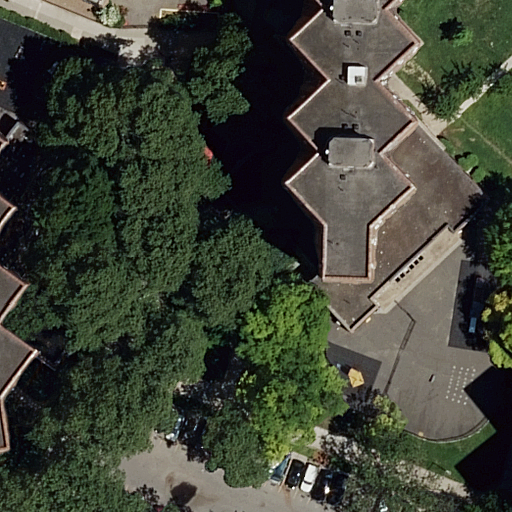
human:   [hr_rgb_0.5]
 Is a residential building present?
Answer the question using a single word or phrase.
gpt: yes

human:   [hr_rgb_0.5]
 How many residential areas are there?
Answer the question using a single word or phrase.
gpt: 1

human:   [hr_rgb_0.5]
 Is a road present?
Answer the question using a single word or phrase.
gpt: yes

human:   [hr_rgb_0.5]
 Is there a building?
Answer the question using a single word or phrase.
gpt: yes

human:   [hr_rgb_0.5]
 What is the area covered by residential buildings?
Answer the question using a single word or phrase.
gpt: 2448m2

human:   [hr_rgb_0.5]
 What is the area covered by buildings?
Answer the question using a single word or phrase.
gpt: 2448m2

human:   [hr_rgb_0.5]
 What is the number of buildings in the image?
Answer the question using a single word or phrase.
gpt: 5

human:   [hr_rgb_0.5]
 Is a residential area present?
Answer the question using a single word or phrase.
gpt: yes

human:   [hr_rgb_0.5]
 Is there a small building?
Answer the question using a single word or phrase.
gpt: yes

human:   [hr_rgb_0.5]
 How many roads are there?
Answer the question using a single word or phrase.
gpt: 5

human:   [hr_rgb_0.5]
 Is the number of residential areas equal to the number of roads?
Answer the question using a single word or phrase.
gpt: no

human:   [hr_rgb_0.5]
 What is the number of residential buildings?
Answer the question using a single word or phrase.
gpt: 5

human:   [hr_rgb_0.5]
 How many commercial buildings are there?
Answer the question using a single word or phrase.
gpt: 0

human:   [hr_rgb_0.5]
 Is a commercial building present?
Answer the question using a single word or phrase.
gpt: no

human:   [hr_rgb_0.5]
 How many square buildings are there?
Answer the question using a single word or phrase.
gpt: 0

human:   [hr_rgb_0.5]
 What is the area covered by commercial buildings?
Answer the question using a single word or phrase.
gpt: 0m2

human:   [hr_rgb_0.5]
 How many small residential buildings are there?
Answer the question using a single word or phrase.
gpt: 1

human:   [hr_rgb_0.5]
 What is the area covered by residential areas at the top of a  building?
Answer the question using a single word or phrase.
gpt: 9802m2

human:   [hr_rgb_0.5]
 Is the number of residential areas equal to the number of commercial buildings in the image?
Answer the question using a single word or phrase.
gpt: no

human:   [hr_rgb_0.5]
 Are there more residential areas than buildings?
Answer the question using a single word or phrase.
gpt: no

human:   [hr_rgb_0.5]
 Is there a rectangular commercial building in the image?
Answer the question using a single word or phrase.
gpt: no

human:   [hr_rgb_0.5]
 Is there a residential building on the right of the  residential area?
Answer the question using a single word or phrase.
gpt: no

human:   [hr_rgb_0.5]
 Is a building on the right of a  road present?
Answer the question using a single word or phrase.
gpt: yes

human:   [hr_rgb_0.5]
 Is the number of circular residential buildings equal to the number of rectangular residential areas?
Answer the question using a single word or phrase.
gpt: no

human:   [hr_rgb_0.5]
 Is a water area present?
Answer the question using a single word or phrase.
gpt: no

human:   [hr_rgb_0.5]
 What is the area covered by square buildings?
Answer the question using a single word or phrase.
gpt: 0m2

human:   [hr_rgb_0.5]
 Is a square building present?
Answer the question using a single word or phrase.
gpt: no

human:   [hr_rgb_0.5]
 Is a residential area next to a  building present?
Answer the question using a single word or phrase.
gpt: yes

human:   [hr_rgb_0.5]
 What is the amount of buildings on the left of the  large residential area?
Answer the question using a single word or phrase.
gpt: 5

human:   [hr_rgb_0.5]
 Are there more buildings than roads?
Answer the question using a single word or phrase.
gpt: no

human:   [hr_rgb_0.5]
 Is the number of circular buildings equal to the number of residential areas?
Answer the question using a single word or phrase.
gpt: no

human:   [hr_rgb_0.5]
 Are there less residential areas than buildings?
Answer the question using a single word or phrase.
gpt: yes

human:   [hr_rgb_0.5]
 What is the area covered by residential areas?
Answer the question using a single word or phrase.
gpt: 9802m2

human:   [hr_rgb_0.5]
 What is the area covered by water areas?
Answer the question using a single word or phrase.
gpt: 0m2

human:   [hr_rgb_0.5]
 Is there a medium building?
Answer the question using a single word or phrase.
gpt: yes

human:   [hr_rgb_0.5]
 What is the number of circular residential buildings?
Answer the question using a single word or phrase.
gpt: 0

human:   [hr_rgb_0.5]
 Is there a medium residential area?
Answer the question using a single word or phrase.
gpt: no

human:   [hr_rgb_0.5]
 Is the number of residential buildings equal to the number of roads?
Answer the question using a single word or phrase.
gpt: yes

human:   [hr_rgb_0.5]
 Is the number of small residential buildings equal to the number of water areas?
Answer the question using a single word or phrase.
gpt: no

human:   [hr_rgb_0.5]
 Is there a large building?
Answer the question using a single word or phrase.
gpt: yes

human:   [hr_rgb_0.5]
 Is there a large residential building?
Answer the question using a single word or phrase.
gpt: yes

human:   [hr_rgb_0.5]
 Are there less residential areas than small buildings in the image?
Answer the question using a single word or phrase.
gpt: no

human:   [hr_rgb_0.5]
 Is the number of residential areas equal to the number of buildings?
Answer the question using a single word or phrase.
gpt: no

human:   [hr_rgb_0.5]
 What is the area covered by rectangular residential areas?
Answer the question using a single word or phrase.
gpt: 9802m2

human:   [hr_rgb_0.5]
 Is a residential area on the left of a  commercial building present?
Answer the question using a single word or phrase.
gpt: no

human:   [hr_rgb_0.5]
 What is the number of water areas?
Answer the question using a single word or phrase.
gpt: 0

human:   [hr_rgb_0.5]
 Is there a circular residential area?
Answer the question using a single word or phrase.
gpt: no

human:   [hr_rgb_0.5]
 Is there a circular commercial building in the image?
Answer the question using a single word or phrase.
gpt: no

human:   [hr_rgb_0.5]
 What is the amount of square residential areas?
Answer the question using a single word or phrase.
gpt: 0

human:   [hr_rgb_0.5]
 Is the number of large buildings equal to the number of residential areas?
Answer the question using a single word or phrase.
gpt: no

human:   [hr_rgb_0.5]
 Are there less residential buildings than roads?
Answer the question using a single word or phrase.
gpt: no

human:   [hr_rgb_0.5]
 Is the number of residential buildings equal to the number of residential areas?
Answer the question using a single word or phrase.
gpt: no

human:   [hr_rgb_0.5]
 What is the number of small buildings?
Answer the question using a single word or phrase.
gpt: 1

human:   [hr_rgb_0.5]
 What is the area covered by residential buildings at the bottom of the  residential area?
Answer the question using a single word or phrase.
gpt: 2448m2

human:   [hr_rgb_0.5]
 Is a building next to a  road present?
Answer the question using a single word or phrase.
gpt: yes

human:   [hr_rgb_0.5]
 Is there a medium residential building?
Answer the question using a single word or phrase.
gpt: yes

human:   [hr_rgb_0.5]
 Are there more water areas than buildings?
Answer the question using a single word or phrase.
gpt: no

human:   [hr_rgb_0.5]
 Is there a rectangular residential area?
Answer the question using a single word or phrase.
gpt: yes

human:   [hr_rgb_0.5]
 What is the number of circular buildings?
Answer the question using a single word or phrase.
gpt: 0

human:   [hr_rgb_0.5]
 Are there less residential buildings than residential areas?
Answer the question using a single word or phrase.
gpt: no

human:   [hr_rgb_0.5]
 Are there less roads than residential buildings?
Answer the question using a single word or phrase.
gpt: no

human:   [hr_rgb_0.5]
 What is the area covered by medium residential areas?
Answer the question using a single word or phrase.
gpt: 0m2

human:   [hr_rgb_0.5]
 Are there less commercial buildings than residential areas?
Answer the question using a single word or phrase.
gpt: yes

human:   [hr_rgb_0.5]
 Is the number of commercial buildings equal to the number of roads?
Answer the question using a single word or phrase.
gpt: no